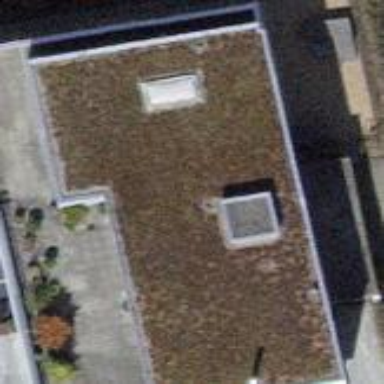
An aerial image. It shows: House with flat roof.